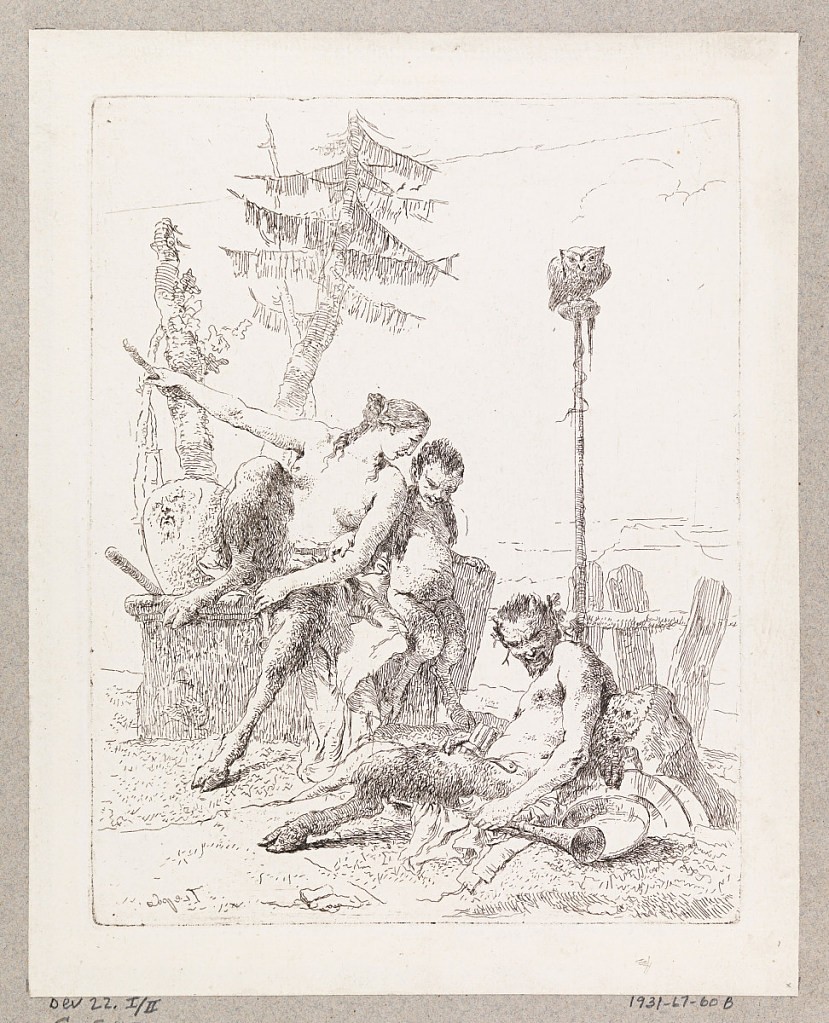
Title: The Happy Satyr with His Family, plate 10 from the Scherzi di Fantasia
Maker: Giovanni Battista Tiepolo, Italian, 1692 - 1770
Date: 1750–1760
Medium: Etching on laid paper
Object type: Print
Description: First state, before the number. At right, a seated satyr, with a bugle and panpipes. Above, at right, an owl seated on the top of a pole. At left, a seated female satyr turns to a seated satyr child.